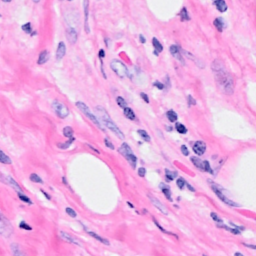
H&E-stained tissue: Breast